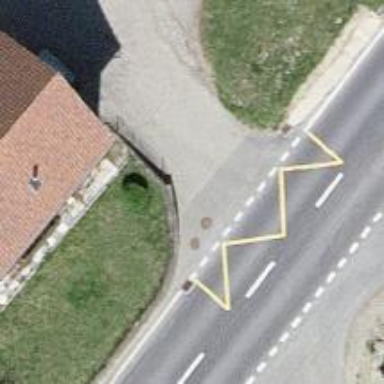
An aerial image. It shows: Bus stop with platform for public transport.